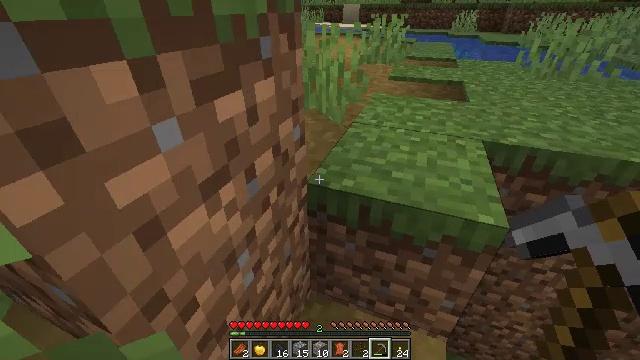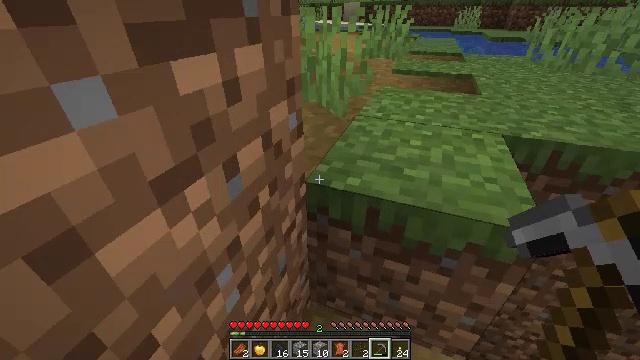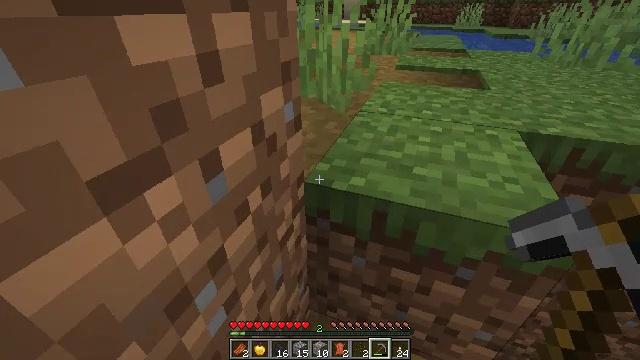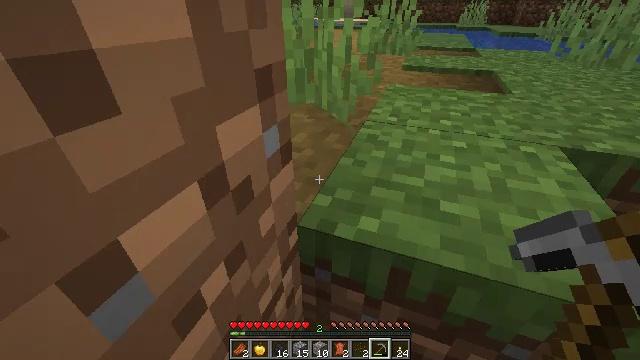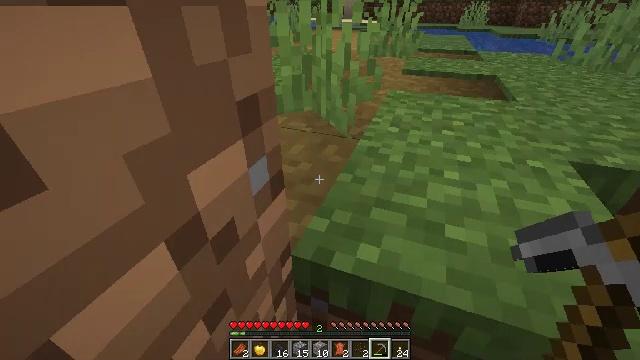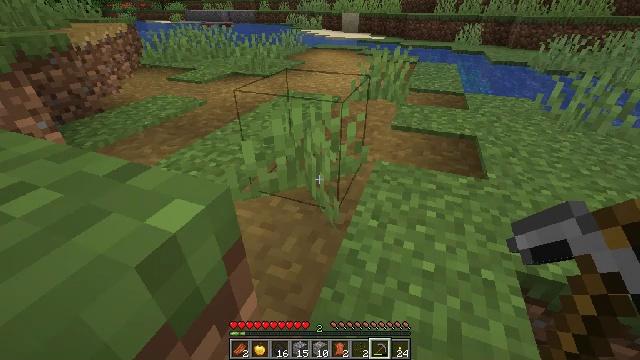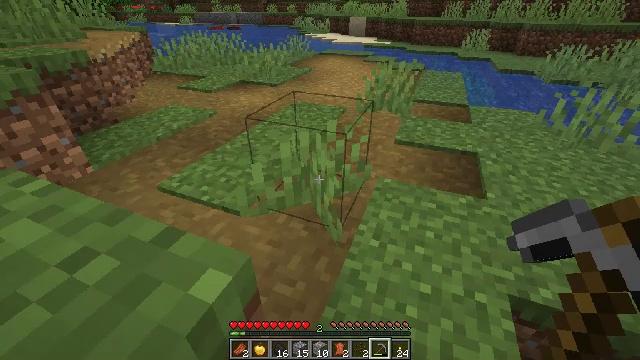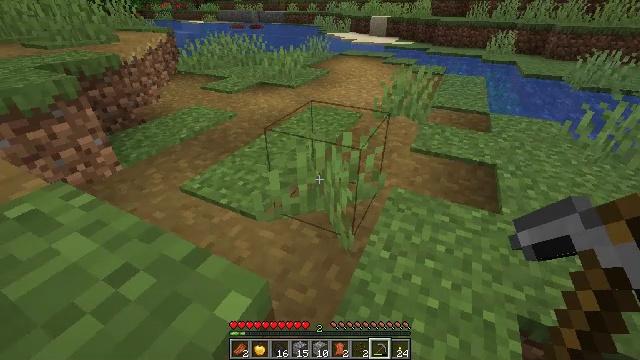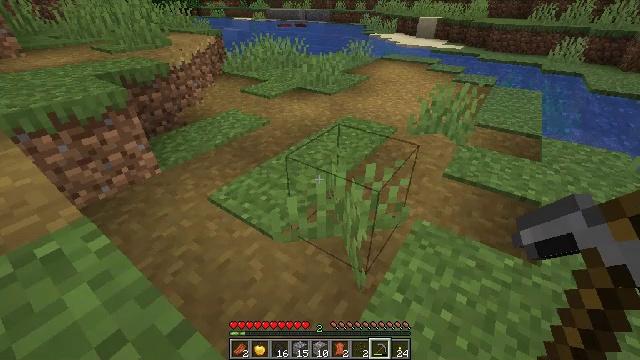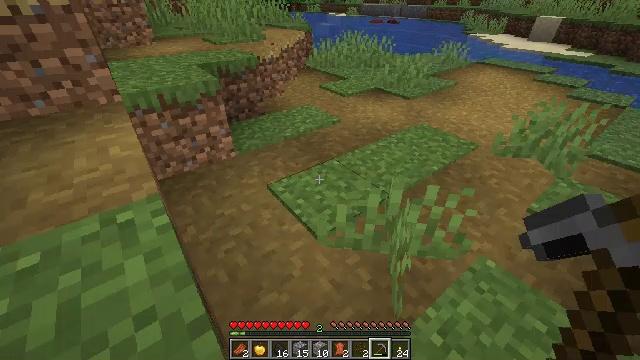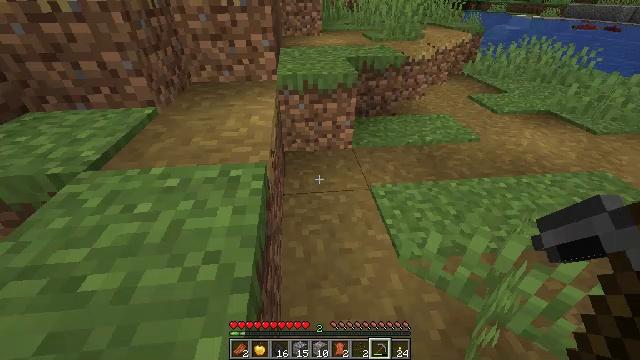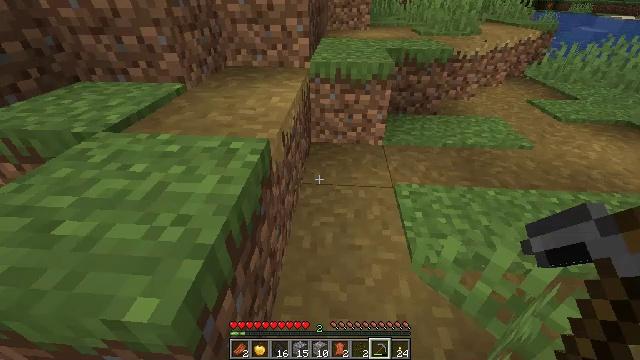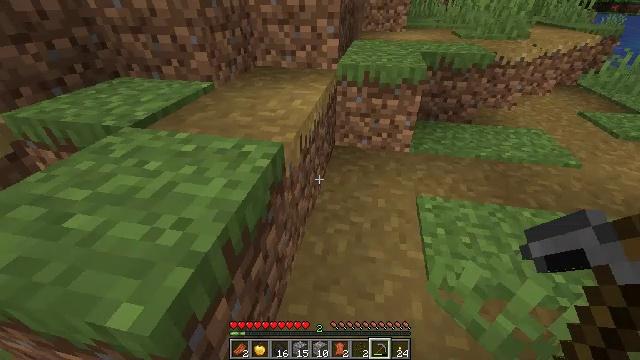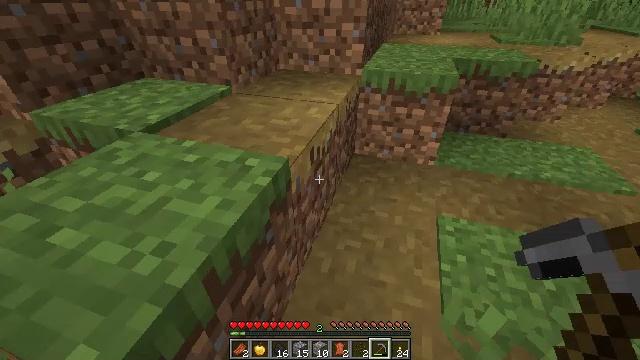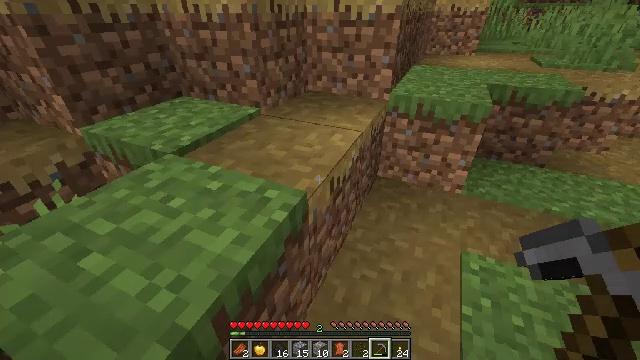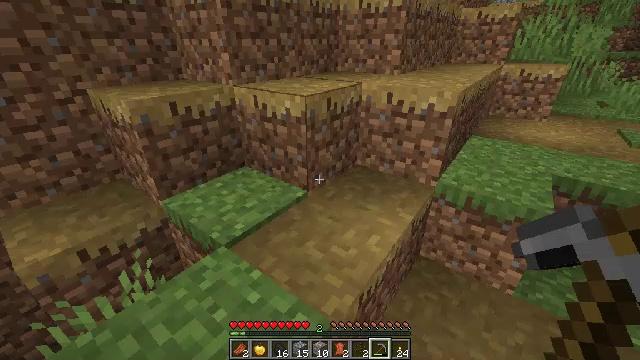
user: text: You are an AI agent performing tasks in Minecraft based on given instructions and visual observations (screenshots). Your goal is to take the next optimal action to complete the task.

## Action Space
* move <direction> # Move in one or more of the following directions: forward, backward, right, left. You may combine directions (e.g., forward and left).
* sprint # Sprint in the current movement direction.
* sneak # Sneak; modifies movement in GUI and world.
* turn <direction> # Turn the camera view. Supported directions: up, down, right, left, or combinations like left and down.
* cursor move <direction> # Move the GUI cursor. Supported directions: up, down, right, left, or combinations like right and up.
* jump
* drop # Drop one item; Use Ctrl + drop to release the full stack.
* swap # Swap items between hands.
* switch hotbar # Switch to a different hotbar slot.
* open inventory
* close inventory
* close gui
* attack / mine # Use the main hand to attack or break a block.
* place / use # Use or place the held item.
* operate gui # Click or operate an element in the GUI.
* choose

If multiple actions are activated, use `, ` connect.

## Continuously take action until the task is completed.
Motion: motion action
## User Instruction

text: Gather some oak stairs for reuse.
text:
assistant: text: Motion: move forward, jump
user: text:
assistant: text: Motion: move forward, jump
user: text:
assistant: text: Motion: move forward, jump
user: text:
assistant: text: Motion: move forward, jump
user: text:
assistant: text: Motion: move forward, jump
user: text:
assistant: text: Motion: move forward, turn left, jump
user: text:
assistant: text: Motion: move forward, turn left, jump
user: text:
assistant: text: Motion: move forward, turn left, jump
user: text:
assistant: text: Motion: move forward, turn left, jump
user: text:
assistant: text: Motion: move forward, turn left, jump
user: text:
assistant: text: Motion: move forward, turn left, jump
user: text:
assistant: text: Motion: move forward, turn left, jump
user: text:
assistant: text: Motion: move forward, turn left, jump
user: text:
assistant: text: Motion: move forward, turn left and up, jump
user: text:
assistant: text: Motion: move forward, turn left and up, jump
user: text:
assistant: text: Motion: move forward, turn left and up, jump
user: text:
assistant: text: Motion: move forward, turn left and up, jump
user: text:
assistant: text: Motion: move forward, turn up, jump
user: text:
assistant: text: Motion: move forward, turn up, jump
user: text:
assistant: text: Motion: move forward, turn up, jump
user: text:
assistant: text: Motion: move forward, jump
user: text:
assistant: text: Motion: move forward, jump
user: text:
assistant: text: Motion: move forward, jump
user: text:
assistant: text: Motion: move forward, jump
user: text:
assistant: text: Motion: move forward, jump
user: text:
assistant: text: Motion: move forward, jump
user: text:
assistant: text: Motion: move forward, turn left, jump
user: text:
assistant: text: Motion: move forward, turn left, jump
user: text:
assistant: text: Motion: move forward, turn left, jump
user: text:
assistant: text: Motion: move forward, turn left and down, jump